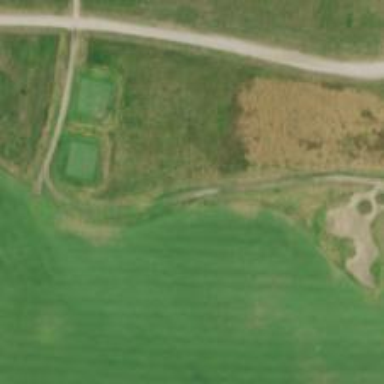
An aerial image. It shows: Footway that serves as golf path.